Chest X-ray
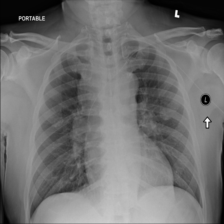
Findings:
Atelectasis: negative
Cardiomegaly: negative
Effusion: negative
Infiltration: negative
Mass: positive
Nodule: negative
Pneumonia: negative
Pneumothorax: negative
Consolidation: negative
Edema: negative
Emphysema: negative
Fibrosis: negative
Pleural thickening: negative
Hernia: negative